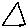
Label: triangle